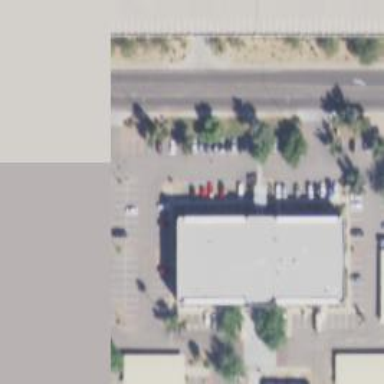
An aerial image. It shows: Healthcare clinic.